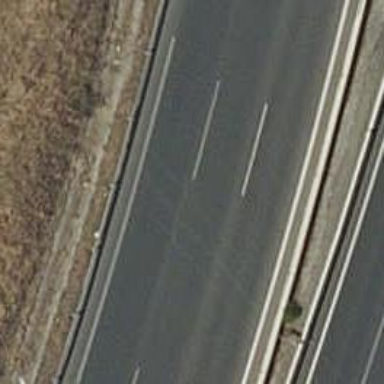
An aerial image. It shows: Motorway.